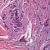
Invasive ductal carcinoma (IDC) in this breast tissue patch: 1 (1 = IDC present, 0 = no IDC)